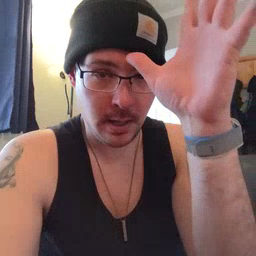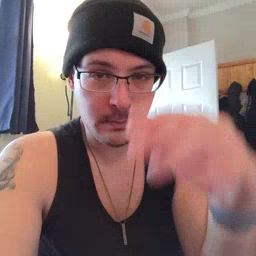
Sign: dad